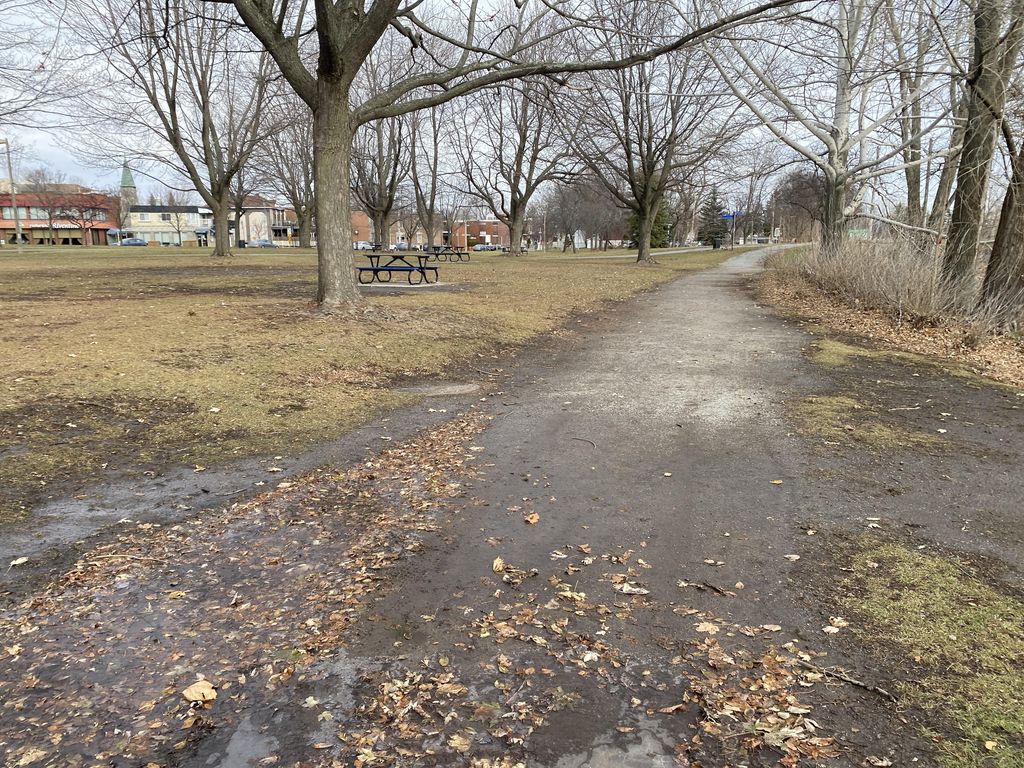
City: montreal